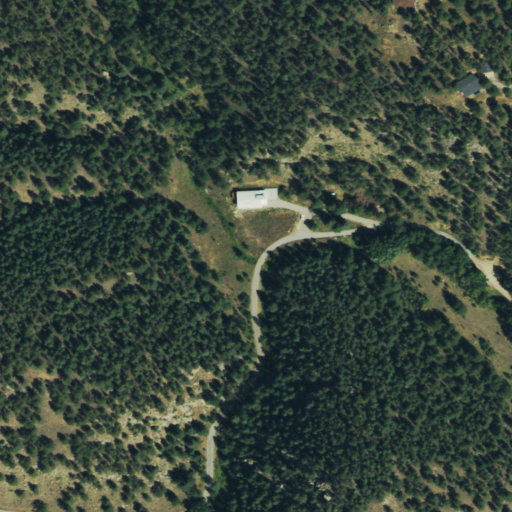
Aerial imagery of valley in Colorado named Big Gulch containing evergreen forest, open development, low intensity development, and woody wetlands